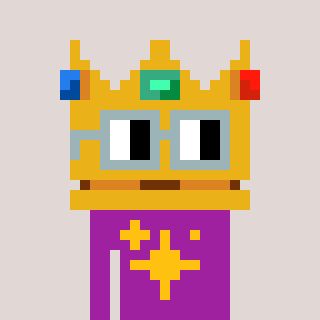
a pixel art character with square dark gray glasses, a crown-shaped head and a magenta-colored body on a warm background